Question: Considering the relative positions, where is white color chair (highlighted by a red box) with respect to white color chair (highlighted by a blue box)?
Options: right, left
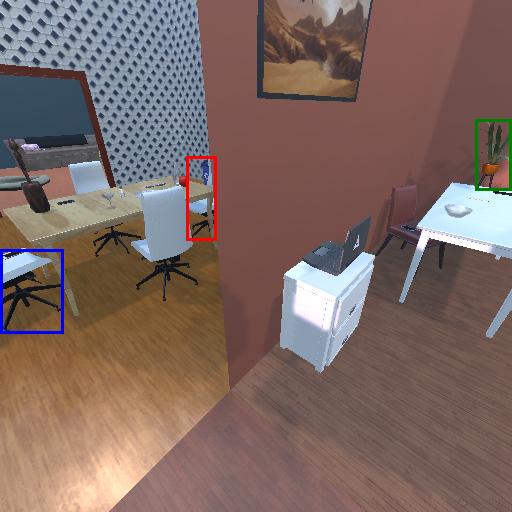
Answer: right